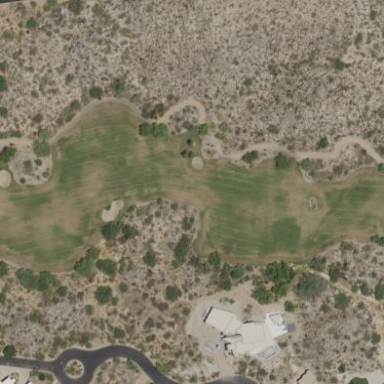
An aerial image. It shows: Grassy area designated as golf fairway.